Field crop: maize
Growth stage: 2
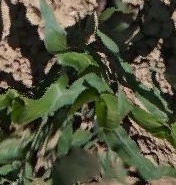
Species: maize